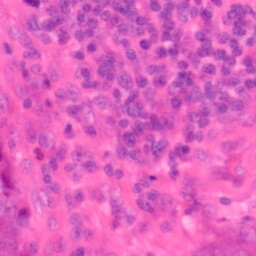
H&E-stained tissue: Colon